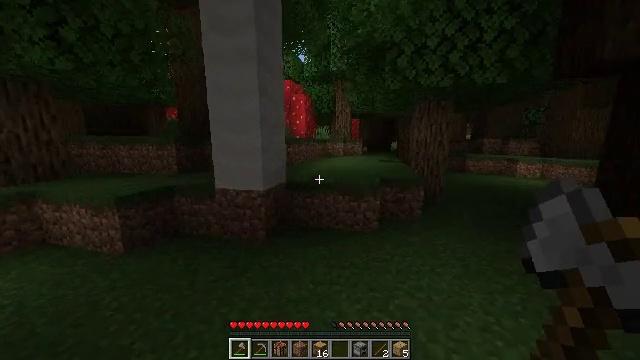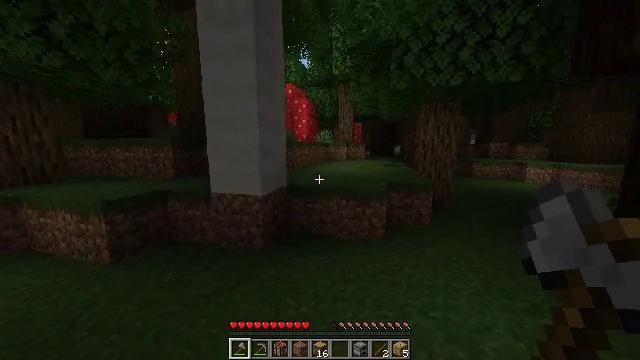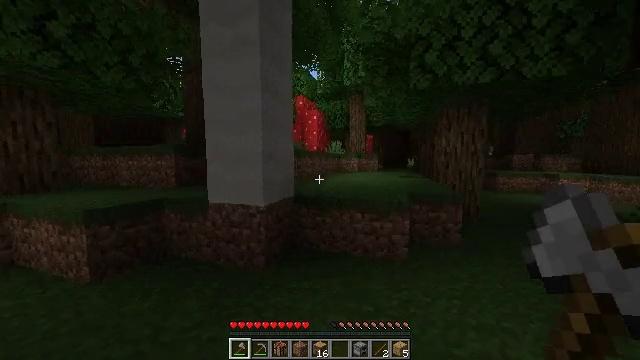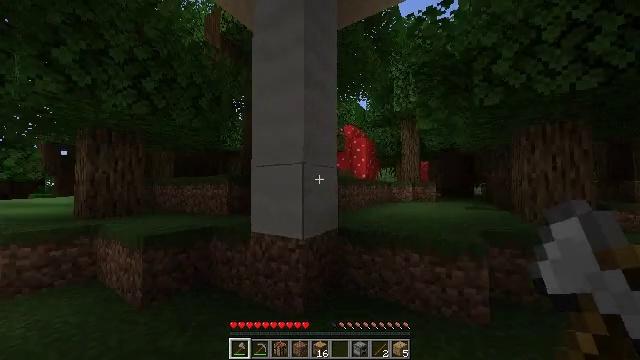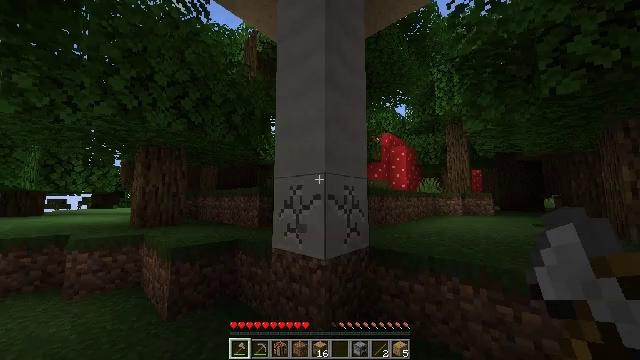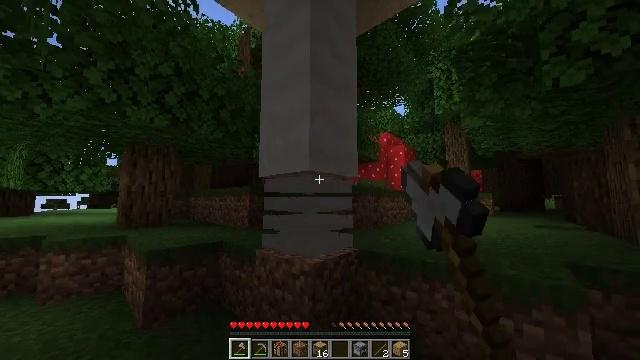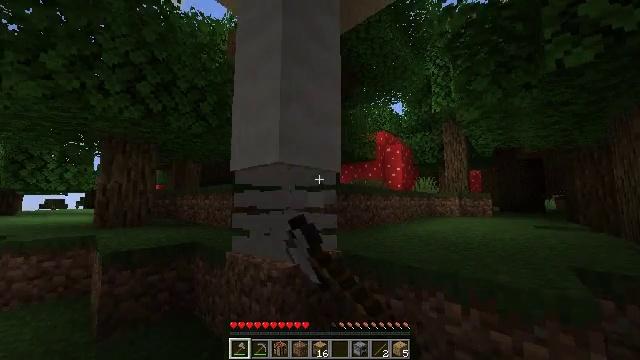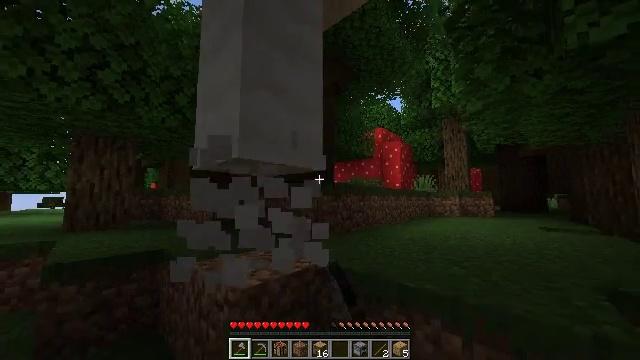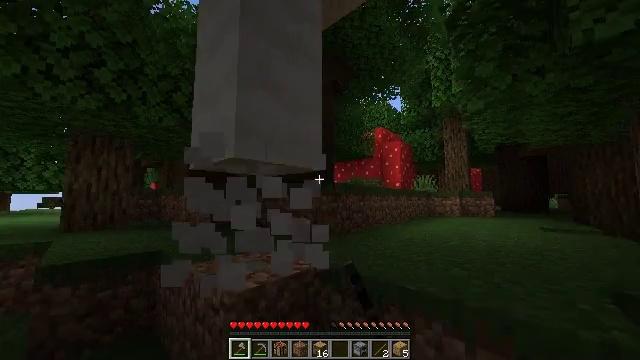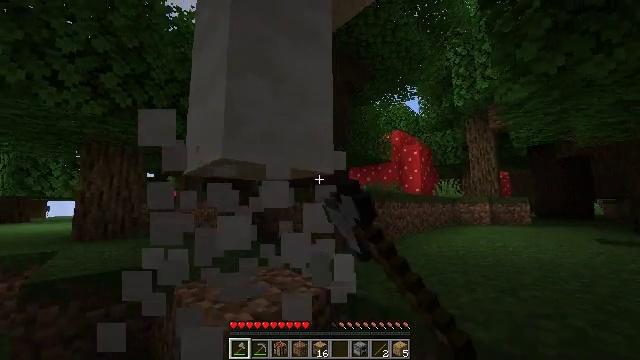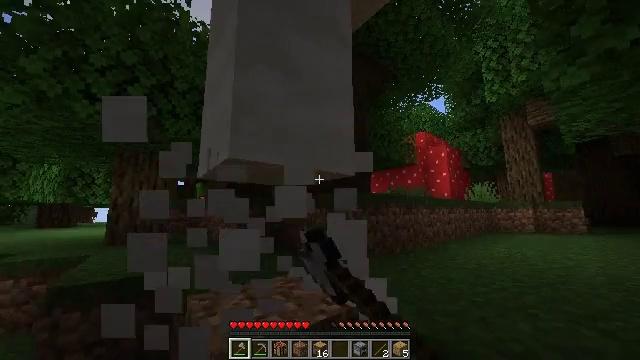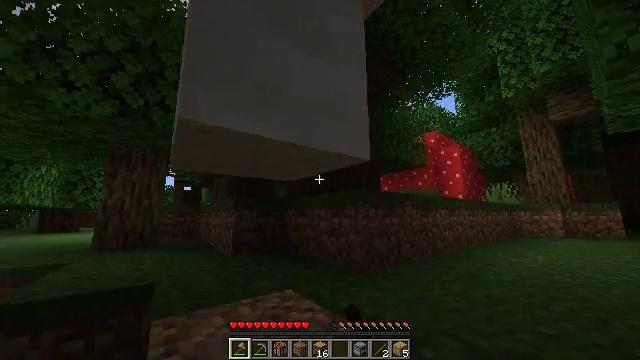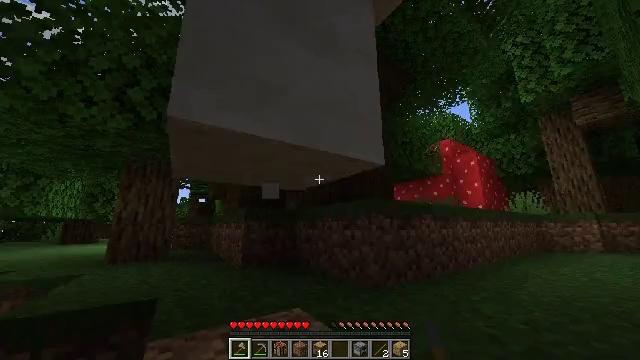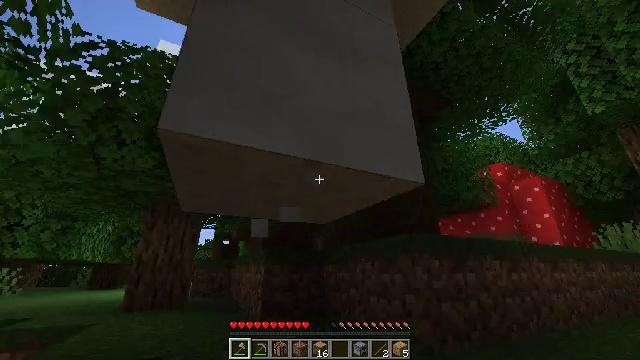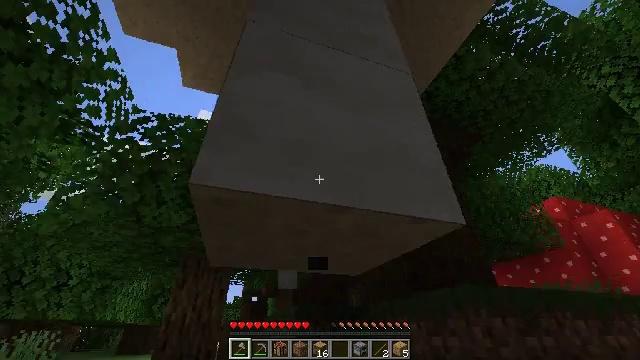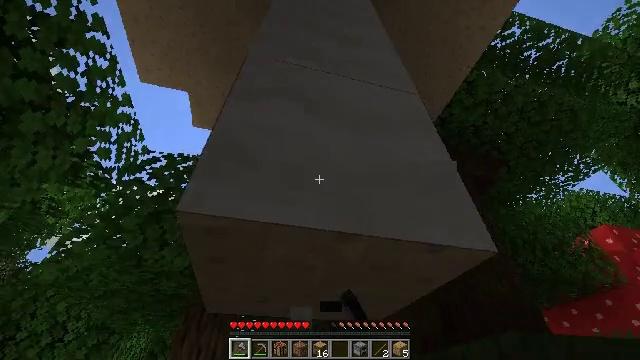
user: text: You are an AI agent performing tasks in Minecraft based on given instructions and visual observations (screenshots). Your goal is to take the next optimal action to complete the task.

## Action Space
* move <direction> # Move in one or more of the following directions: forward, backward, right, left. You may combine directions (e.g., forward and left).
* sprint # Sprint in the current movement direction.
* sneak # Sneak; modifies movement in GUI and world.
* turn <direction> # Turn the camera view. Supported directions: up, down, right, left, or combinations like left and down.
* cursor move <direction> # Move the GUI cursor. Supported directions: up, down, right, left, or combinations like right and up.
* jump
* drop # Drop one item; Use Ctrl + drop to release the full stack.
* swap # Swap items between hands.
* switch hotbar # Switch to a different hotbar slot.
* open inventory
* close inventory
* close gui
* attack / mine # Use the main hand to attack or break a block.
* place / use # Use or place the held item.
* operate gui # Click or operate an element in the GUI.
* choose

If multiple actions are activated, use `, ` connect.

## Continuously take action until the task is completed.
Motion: motion action
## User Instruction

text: Dig out the mushroom stem.
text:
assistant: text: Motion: move forward, sprint, turn up
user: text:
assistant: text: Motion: move forward, sprint, turn left and up
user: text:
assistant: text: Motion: move forward and move right, sprint, turn left and up
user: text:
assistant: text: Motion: move forward and move right, sprint, turn left and up, attack / mine
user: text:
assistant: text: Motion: move forward and move right, sprint, attack / mine
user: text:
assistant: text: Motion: move forward and move right, sprint, attack / mine
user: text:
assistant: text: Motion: move forward, sprint, attack / mine
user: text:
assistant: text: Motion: move forward, sprint, attack / mine
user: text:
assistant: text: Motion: move forward, sprint, turn left and up, attack / mine
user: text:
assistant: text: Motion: move forward, sprint, turn left and up, attack / mine
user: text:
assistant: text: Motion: move forward, sprint, turn left and up, attack / mine
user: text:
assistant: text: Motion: turn left and up, attack / mine
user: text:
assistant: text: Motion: turn left and up, attack / mine
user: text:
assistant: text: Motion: turn left and up, attack / mine
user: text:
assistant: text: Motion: turn left and up, attack / mine
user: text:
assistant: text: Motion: turn left and up, attack / mine
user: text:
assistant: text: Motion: turn up, attack / mine
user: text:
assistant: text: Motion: turn up, attack / mine
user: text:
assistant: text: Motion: turn up, attack / mine
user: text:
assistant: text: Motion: turn up, attack / mine
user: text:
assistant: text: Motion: turn left and up, attack / mine
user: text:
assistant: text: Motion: move forward, turn up, attack / mine
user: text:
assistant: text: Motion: move forward, turn up, attack / mine
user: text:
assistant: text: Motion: move forward, turn up, attack / mine
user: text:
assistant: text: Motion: move forward, turn up, attack / mine
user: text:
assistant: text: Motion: move forward, turn up, attack / mine
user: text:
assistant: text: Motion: turn up, attack / mine
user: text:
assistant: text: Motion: turn up, attack / mine
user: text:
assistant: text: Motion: turn up, attack / mine
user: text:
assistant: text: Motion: turn up, attack / mine